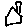
Label: house